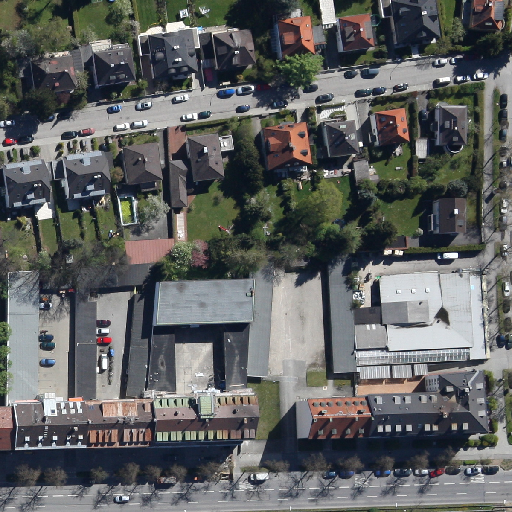
Referring expression: road marking